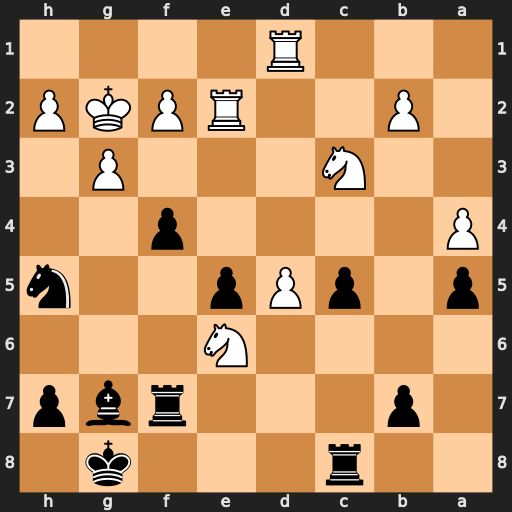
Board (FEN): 2r3k1/1p3rbp/4N3/p1pPp2n/P4p2/2N3P1/1P2RPKP/3R4
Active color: b
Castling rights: -
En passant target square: -
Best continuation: f3+ Kf1 fxe2+